Aerial crown-view tile of a tropical tree (Barro Colorado Island, Panama), acquired 20241112:
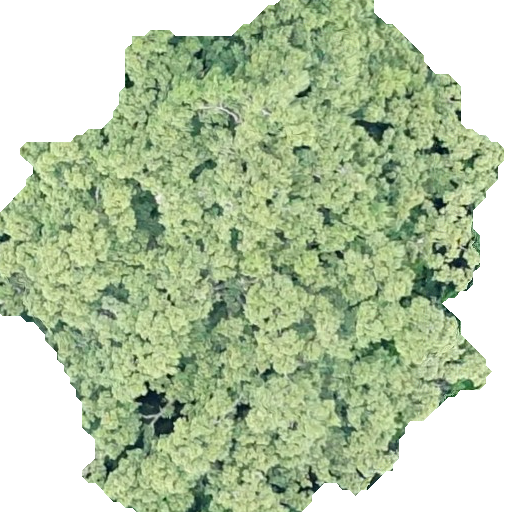
Species: Brosimum alicastrum
GBIF accepted scientific name: Brosimum alicastrum
Crown area: 302.883 m²